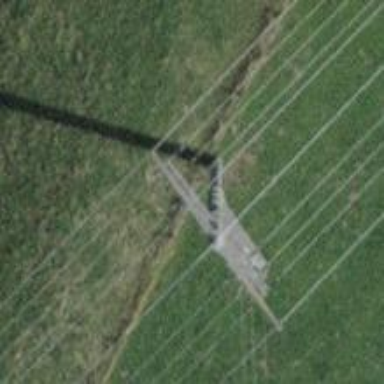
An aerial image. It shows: Minor power line with 3 cables.